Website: crate-barrel
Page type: payment
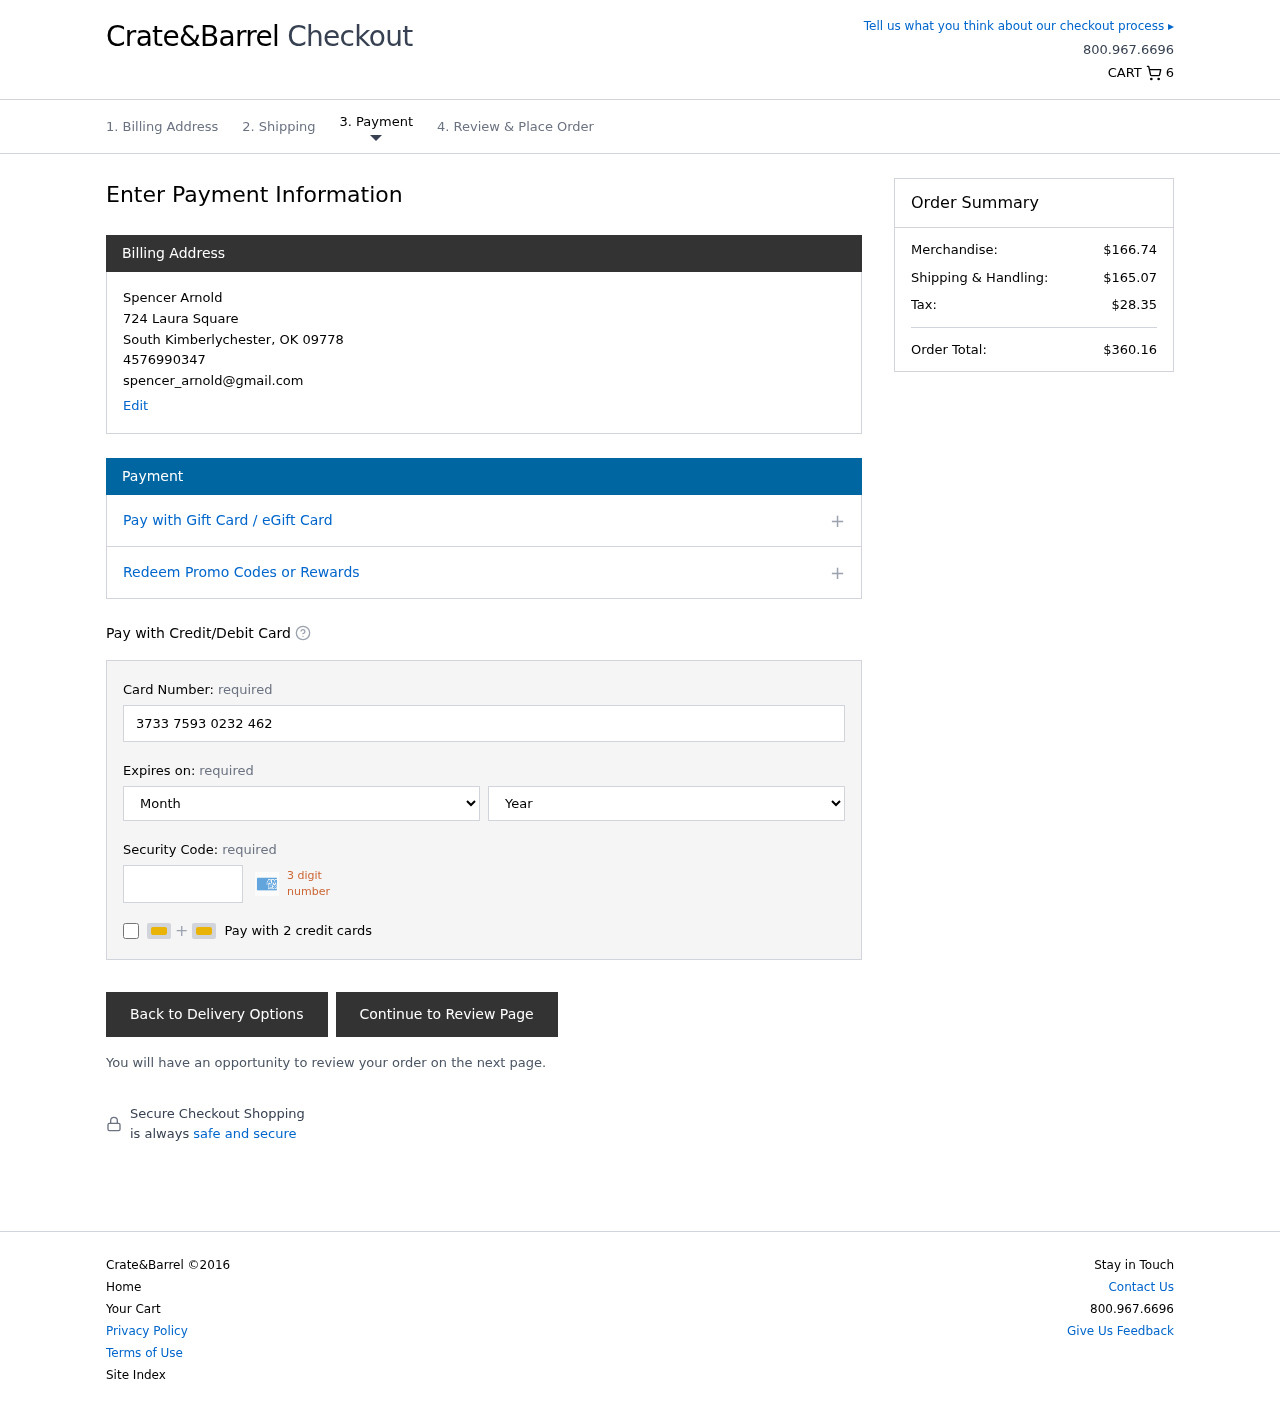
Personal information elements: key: PII_CARD_CVV
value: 2837
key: PII_CARD_EXPIRY_MONTH
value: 01
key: PII_CARD_EXPIRY_YEAR
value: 27
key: PII_CARD_NUMBER
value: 3733 7593 0232 462
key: PII_CITY
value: South Kimberlychester
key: PII_EMAIL
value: spencer_arnold@gmail.com
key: PII_FULLNAME
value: Spencer Arnold
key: PII_PHONE
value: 4576990347
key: PII_POSTCODE
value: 09778
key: PII_STATE_ABBR
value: OK
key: PII_STREET
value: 724 Laura Square
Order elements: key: ORDER_NUM_ITEMS
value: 6
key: ORDER_SUBTOTAL
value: $166.74
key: ORDER_SHIPPING_COST
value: $165.07
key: ORDER_TAX
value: $28.35
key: ORDER_TOTAL
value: $360.16